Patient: sex F, age 71
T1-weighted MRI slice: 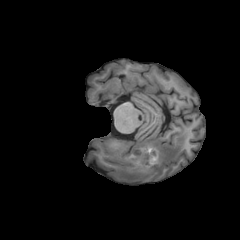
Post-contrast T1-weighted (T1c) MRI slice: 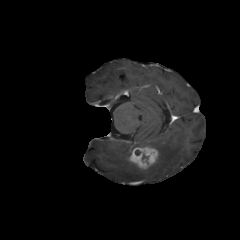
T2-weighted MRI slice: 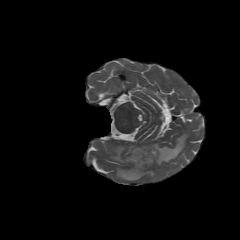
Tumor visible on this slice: yes
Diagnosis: Glioblastoma, IDH-wildtype
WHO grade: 4